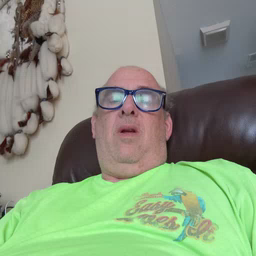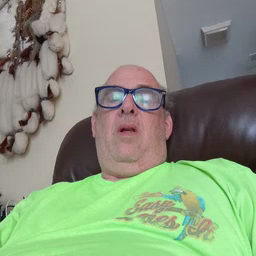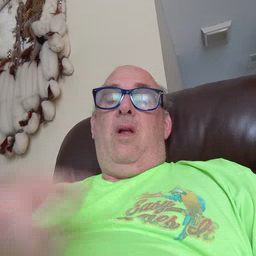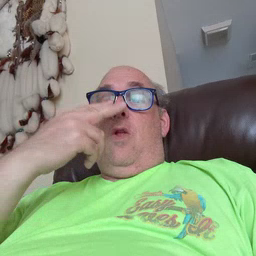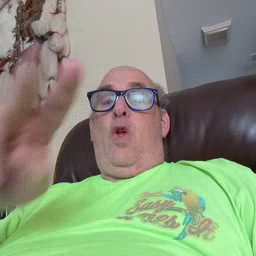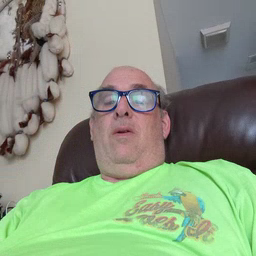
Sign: look